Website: apple
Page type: customer-info-address
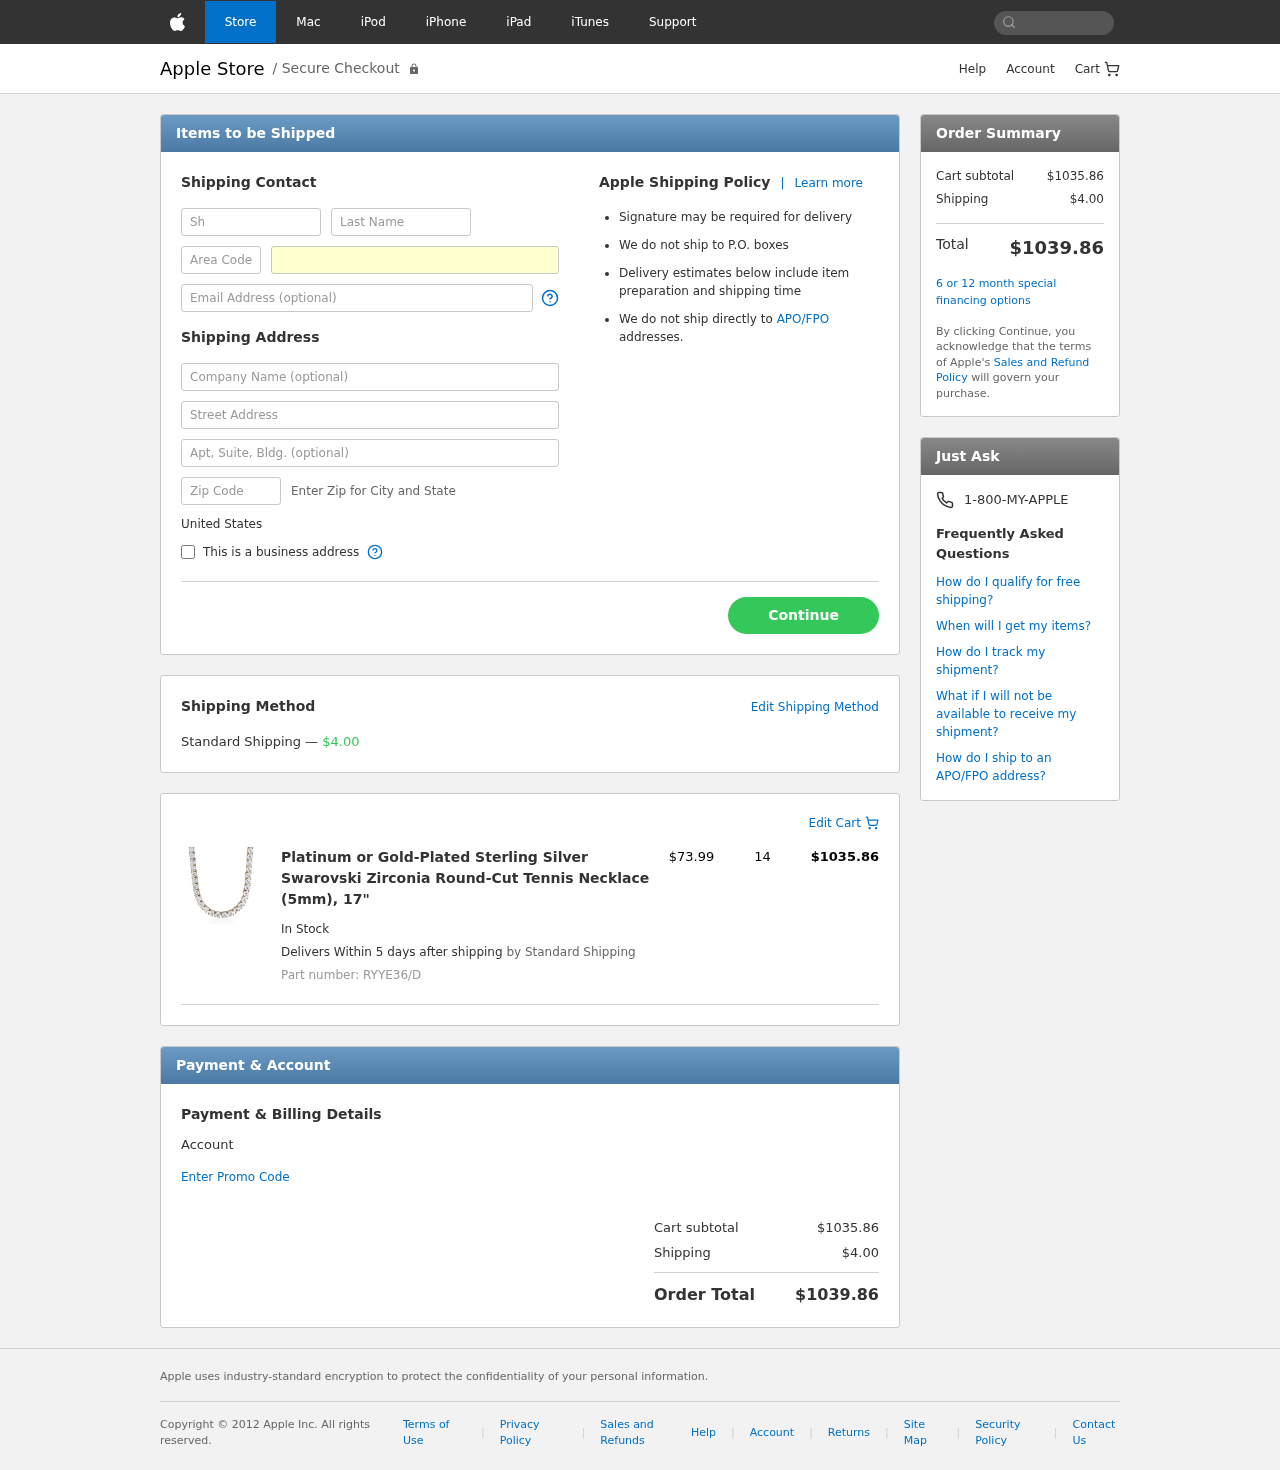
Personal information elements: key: PII_COUNTRY
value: United States
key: PII_FIRSTNAME
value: Shirley
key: PII_LASTNAME
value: Yates
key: PII_PHONE_AREA
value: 355
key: PII_PHONE_LINE
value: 3037
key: PII_EMAIL
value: syates@yahoo.com
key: PII_COMPANY
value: Ward-Mora
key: PII_STREET
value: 80255 Jenkins Brooks
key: PII_POSTCODE
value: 24746
Product elements: key: PRODUCT1_NAME
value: Platinum or Gold-Plated Sterling Silver Swarovski Zirconia Round-Cut Tennis Necklace (5mm), 17"
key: PRODUCT1_PRICE
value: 73.99
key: PRODUCT1_QUANTITY
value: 14
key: PRODUCT1_SKU
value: RYYE36/D
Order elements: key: ORDER_SHIPPING_COST
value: $4.00
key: ORDER_ITEM_TOTAL
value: $1035.86
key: ORDER_SUBTOTAL
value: $1035.86
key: ORDER_TOTAL
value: $1039.86